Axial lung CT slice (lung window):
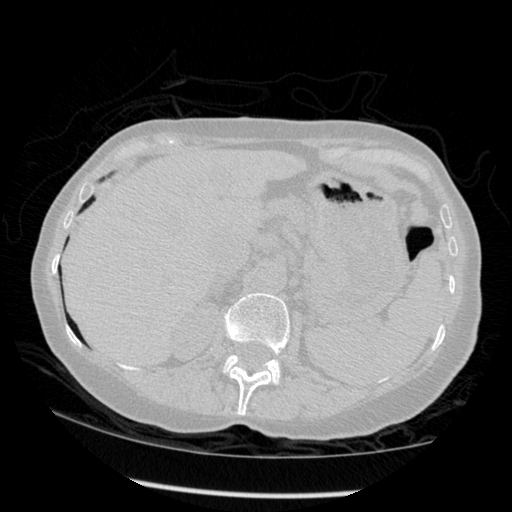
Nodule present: no